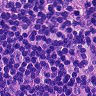
Metastatic tissue present: no